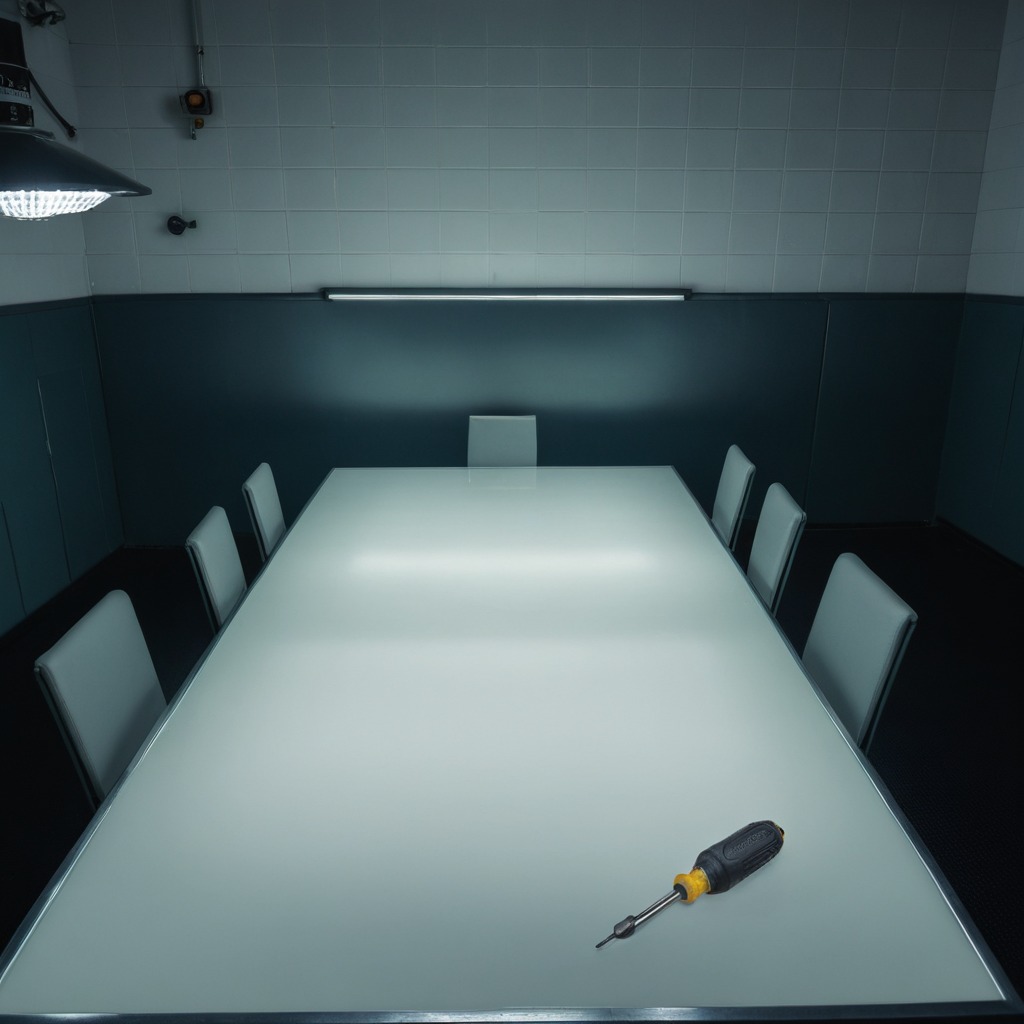
A screwdriver is lying on a clean empty table in a railway signal maintenance room lit by harsh overhead fluorescents.